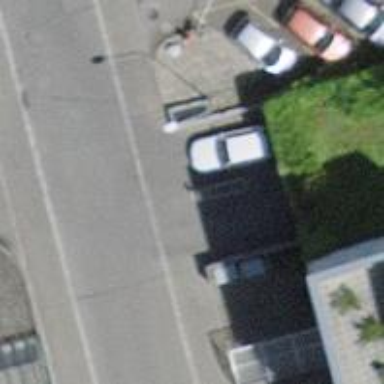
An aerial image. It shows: Asphalt surface leading to parking entrance.